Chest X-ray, PA view. Patient: 49 years old, sex F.
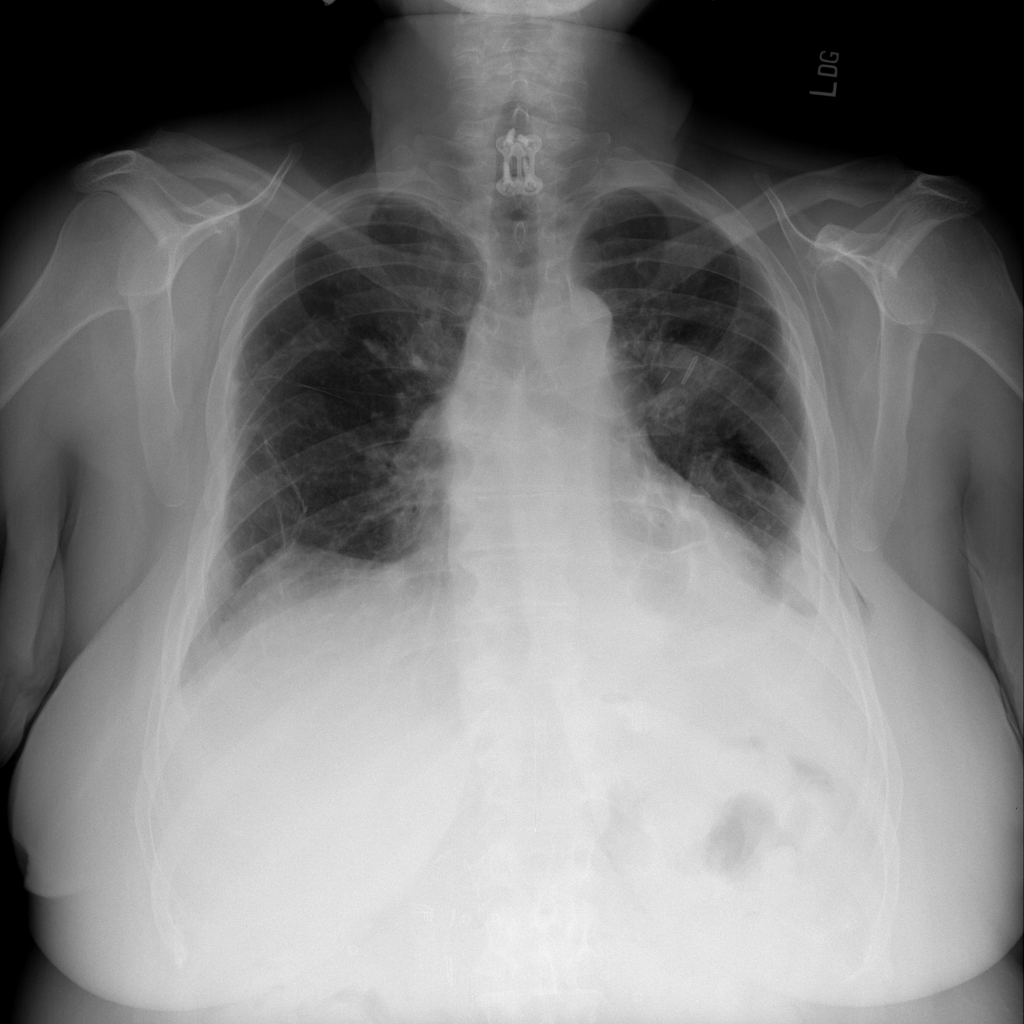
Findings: Effusion, Infiltration, Pneumonia